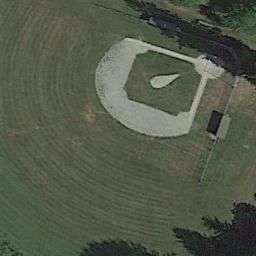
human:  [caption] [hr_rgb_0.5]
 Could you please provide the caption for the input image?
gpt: There is a white house on the edge of the baseball field .

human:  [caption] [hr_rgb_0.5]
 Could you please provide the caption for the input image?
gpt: There is a baseball diamond in the grass .

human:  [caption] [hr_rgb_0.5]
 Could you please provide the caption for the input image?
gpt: A baseball diamond is in the middle of grass .

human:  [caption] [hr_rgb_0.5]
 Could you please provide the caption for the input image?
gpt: A baseball diamond on the lawn and a house beside .

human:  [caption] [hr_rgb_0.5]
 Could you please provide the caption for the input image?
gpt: The baseball diamond is surrounded by grass .